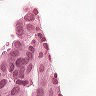
Metastatic tissue present: yes